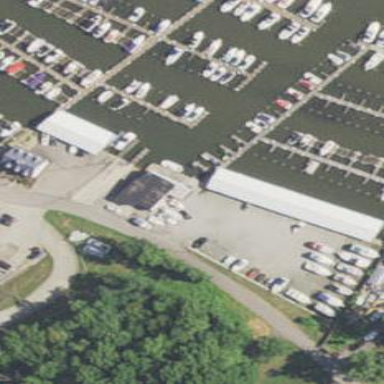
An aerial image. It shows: Boatyard located near waterway.